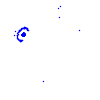
Particle: pion